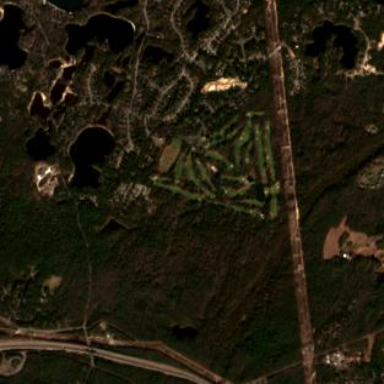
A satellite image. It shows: Golf course.